高一 · 立体几何学
如图所示, 在正方体 $A B C D-A_{1} B_{1} C_{1} D_{1}$ 中, $M 、 N$ 分别是棱 $A A_{1}$ 和 $A B$ 上的点, 若 $\angle B_{1} M N$ 是直角, 则 $\angle C_{1} M N=$ \$ \qquad \$ .

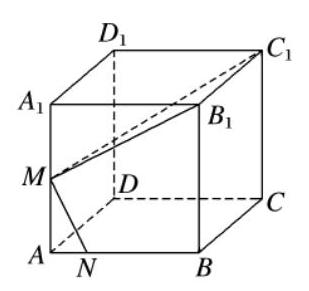
答案: $90^{\circ}$
解析: because B_{1} C_{1} \perp$ 平面 $A B B_{1} A_{1}, \therefore B_{1} C_{1} \perp M N$.

又 $\because M N \perp B_{1} M, \therefore M N \perp$ 平面 $C_{1} B_{1} M$.

又 $C_{1} M \subset$ 平面 $C_{1} B_{1} M$,

$\therefore M N \perp C_{1} M, \therefore \angle C_{1} M N=90^{\circ}$.